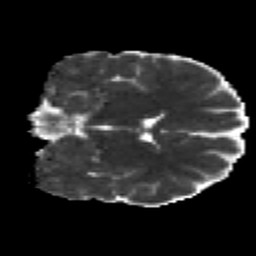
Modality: MD
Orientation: coronal
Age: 22
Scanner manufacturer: siemens
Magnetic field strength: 3 T
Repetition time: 2.2 s
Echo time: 0.084 s